Question: I seem to have a problem in rendering a cubemap image onto a cube in panda3d.It appears that al my images seem to diverge to the bottom right vertex to create an colourful but unfortunately unwanted design:

The code by which I created the cubes and tried to render the cubemap:
'''
from direct.showbase.ShowBase import*
from panda3d.core import*
import random
class myapp(ShowBase):
def __init__(self):
ShowBase.__init__(self)
self.cube=self.loader.loadModel("cube.egg")
self.tex = loader.loadCubeMap('face_#.jpg')
self.cube.setTexture(self.tex)
for i in range(50):
self.placeholder = self.render.attachNewNode("Placeholder")
self.placeholder.setPos(random.randint(1,100), random.randint(1,100),random.randint(1,100))
self.cube.instanceTo(self.placeholder)
self.cube.reparentTo(self.render)
app=myapp()
app.run()
'''
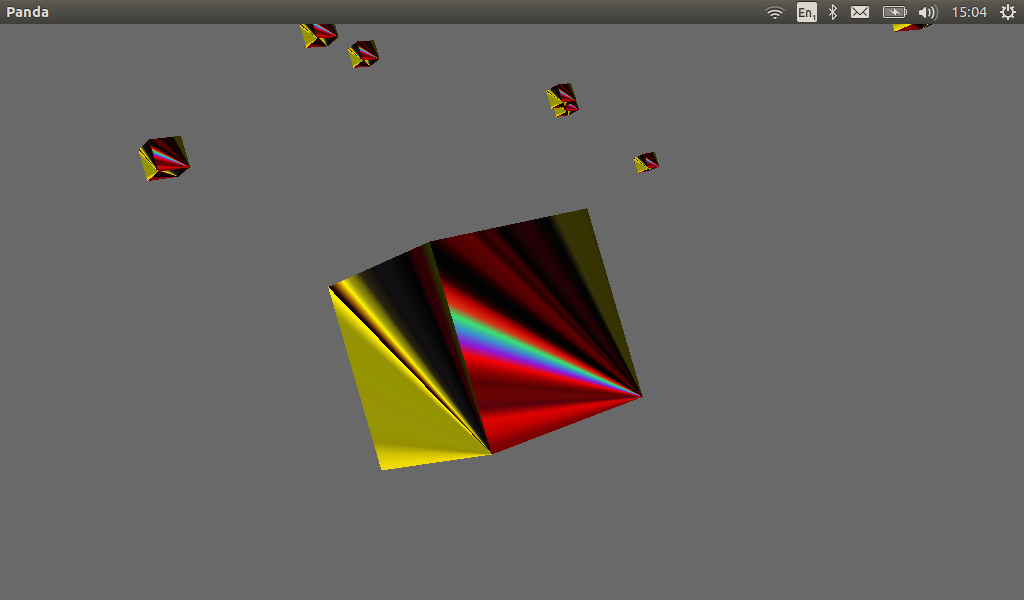
Answer: By default, a cube map will be applied according to the set of U, V, W texture coordinates assigned to the model. Regular U, V coordinates are not suitable for showing cube maps because they lack the W coordinate, and will therefore appear smeared across some of the faces. It is uncommon (but possible) for a model to be assigned cube map coordinates in a modelling program - instead, automatic texture coordinate generation is usually used, where the normal vector or some transformed version thereof is used to generate the appropriate coordinates for cube map sampling.
In Panda3D, this can be done with the 'setTexGen' function. There are several ways that Panda3D can generate cube map coordinates in, depending on the type of cube map (eg. is it a reflection cube map, or a static one, etc.) One example:
'''
self.cube.setTexGen(TextureStage.getDefault(), TexGenAttrib.MEyeCubeMap)
'''
More information can be found on the respective manual pages:
<URL>
<URL>